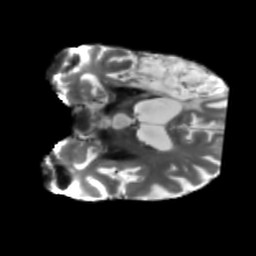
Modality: T2w
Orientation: coronal
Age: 42
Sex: male
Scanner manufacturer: siemens
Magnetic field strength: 3 T
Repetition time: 5.25 s
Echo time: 0.08 s